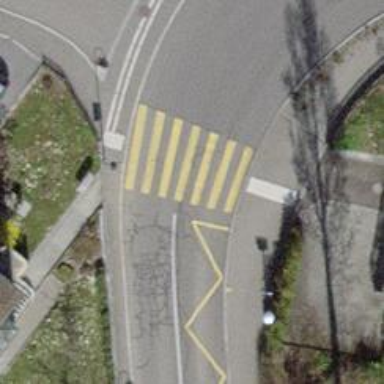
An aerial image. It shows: Marked crossing with zebra stripes on the road.